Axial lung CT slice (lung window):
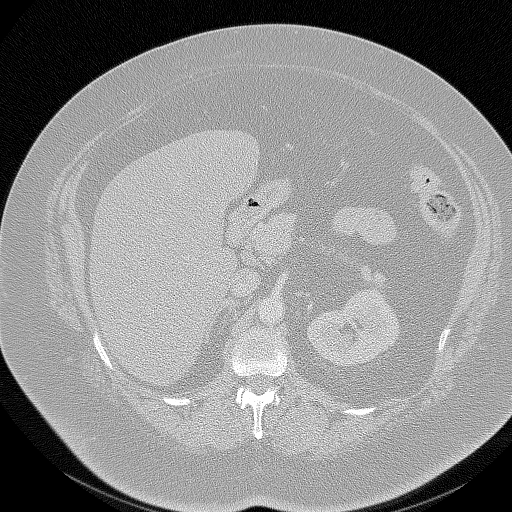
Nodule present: no